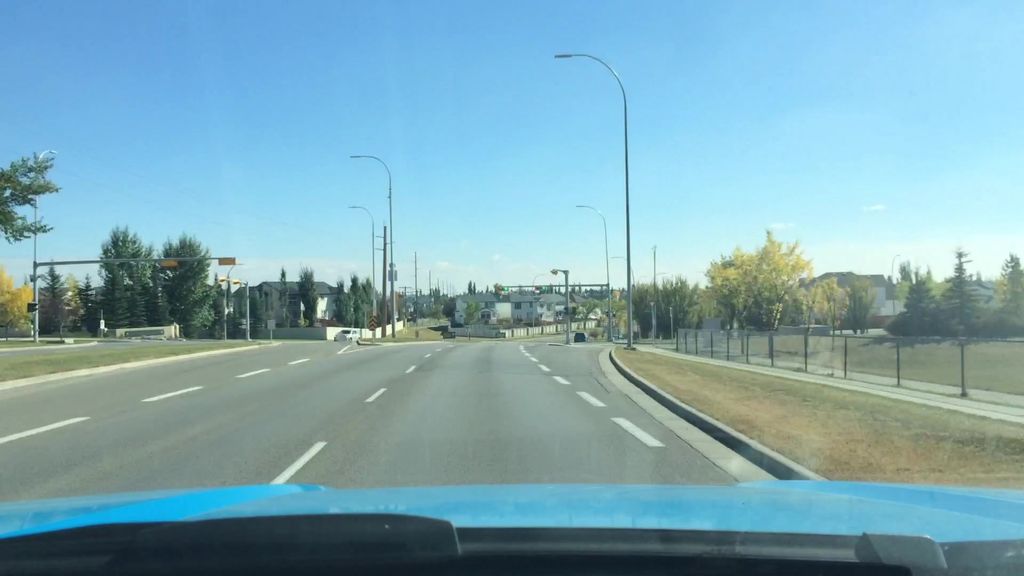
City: calgary